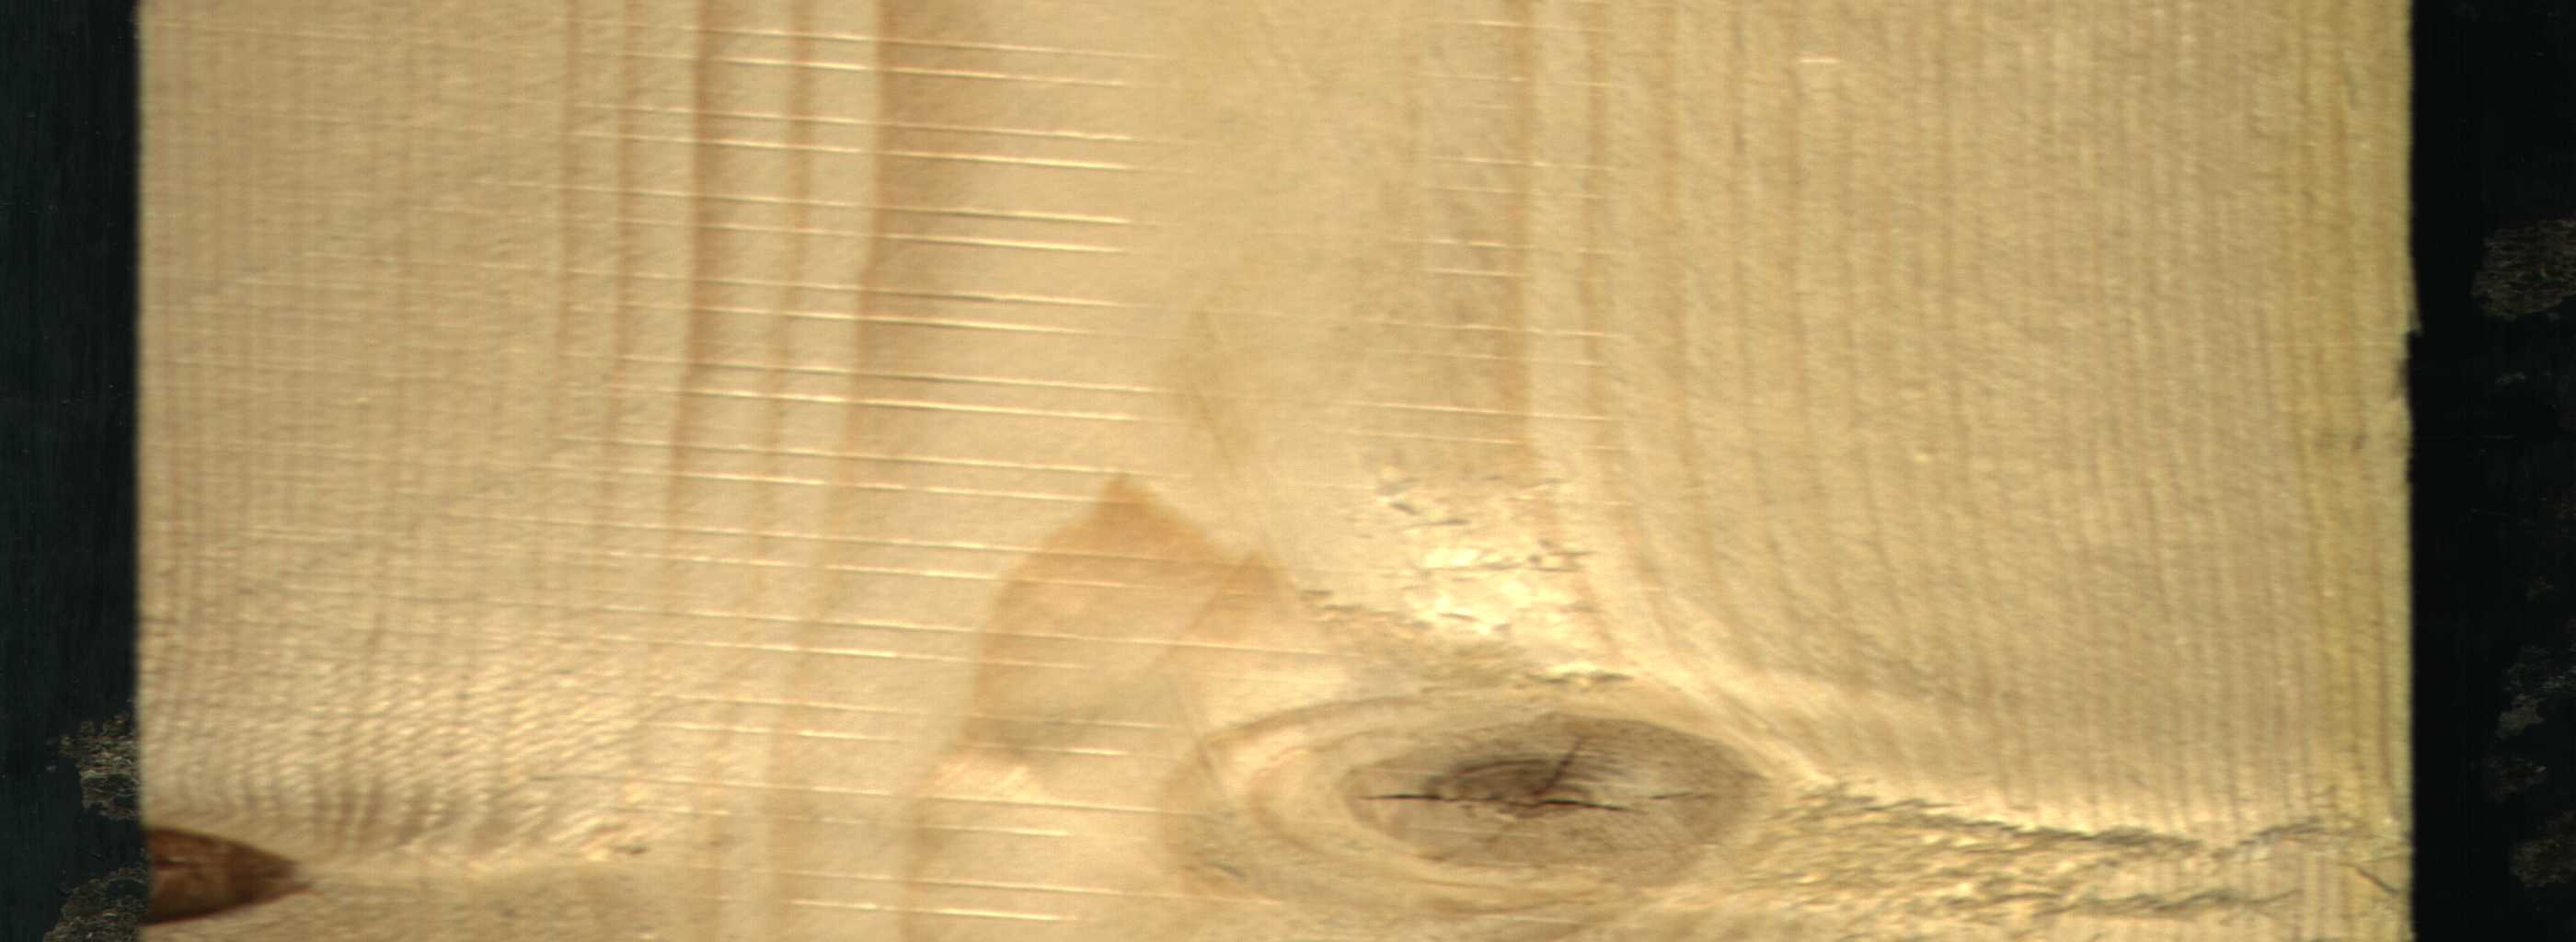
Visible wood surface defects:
knot_with_crack
Knot_missing